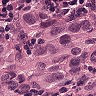
Metastatic tissue present: yes